Field crop: maize
Growth stage: 2
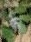
Species: chenopodium